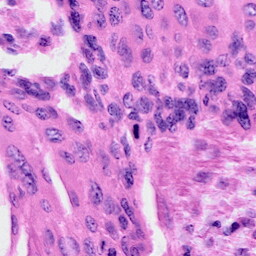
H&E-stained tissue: Cervix